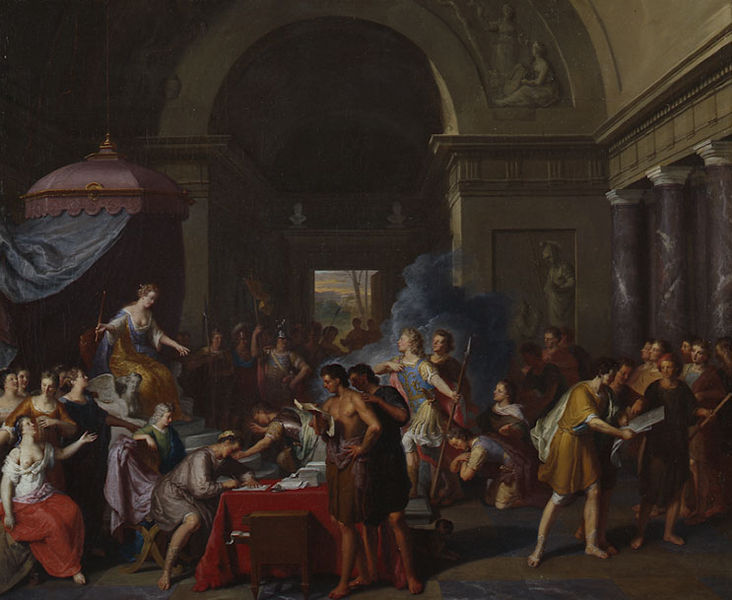
Titel: Aneas kommt zu Königin Dido
Künstler: Gerard Hoet
Standort: Karlsruhe
Institution: Staatliche Kunsthalle Karlsruhe
Schlagwörter: blau, blätter, dunkel, gemälde, himmel, körper, mann, nackt, rubens, schatten, wolken, frauen, gelb, grün, landschaft, menschen, sitzen, braun, brust, bunt, busen, fenster, frau, grau, marmor, männer, pfeiler, raum, stuhl, stühle, säulen, tisch, tür, weiss, ausblick, rot, schleier, tuch, wolke, fest, rock, tanz, versammlung, alt, feier, wand, architektur, falten, historie, kleidung, mensch, samt, stein, gelehrte, innenraum, tischdecke, vorhang, öl, kirche, rauch, gewand, gold, interieur, kostüm, decke, innen, klassizismus, personen, gotik, renaissance, rosa, engel, skulptur, statue, relief, brüste, farbig, füße, schrift, bücher, papier, papiere, düster, bogen, stab, mauer, lila, hof, saal, rundbogen, ölgemälde, treppe, arch, crowd, lanze, soldaten, thron, throne, wein, painting, salon, table, lesen, bett, stuck, durchgang, sandalen, faltenwurf, zehen, oberkörper, tor, halle, bad, gewölbe, antike, buch, palast, torbogen, barfuß, schwert, waffen, schriften, soldat, leinwand, mythologie, göttin, vertrag, rüstung, rom, fries, sims, skulpturen, statuen, smoke, kanzel, schreiben, griechisch, fresken, griechenland, historismus, baldachin, tempel, herrscherin, königin, pavillon, speer, schreiber, büsten, reliefs, helden, zepter, reading, sphinx, säulengang, wissenschaft, temple, sáulen, togen, pläne, schriftstücke, stad, work, befehl, aristoteles, philosophen, market, obszön, regentin, registrierung, geselschaft, ode, platon, frauenbild, frevel, queen, servants, roter rock, notar, rote tischdecke, däulen, panel, blaue wolke, bogen fenster, schatten t, tepter, rhytus, anmeldung, büchern, saarl